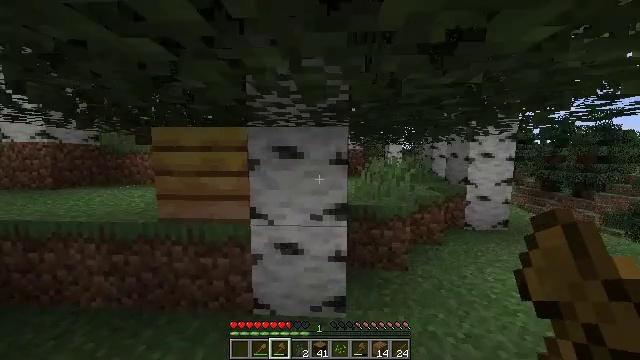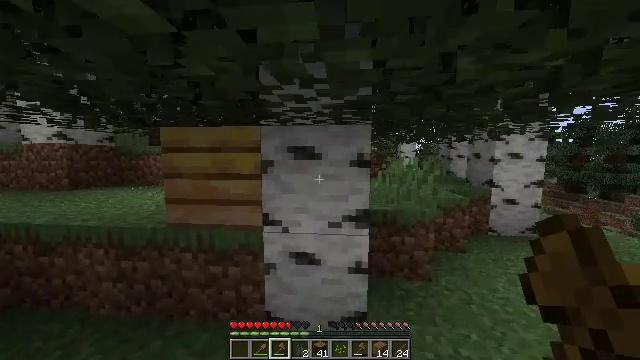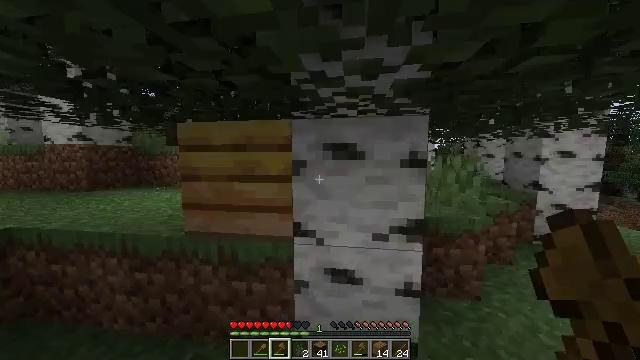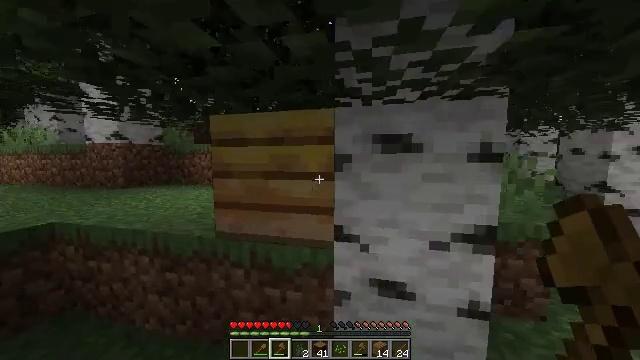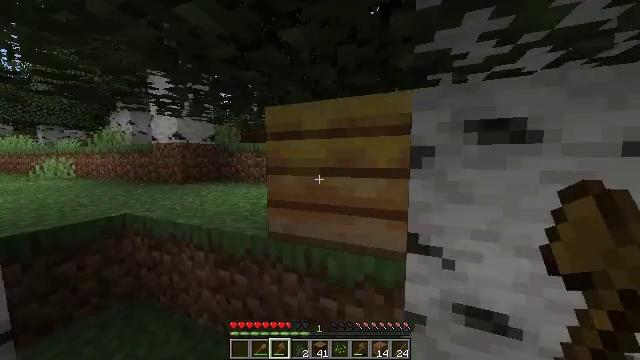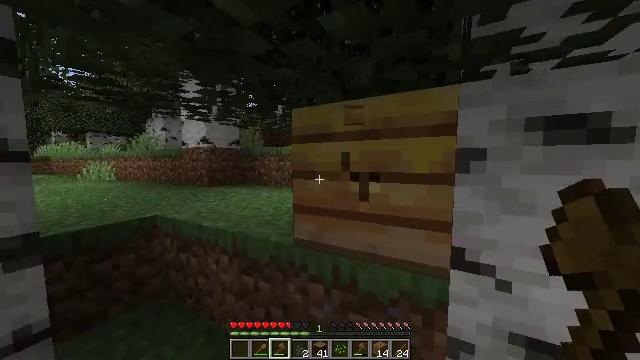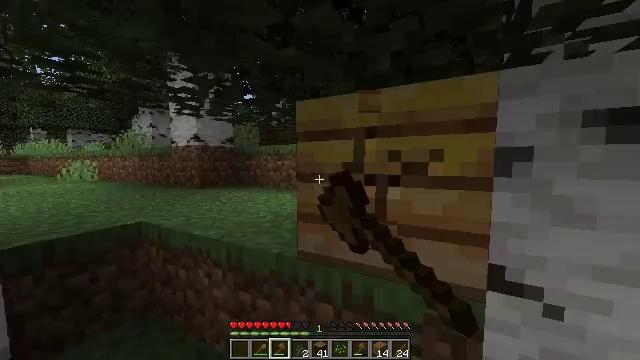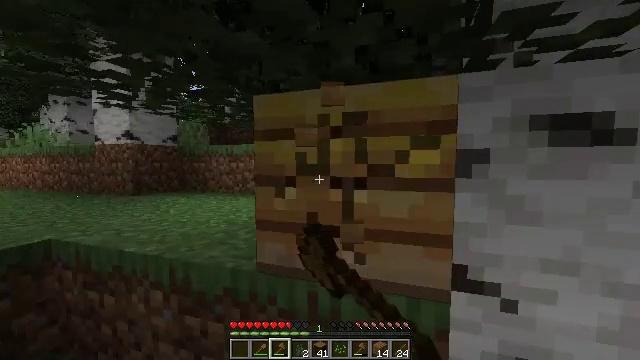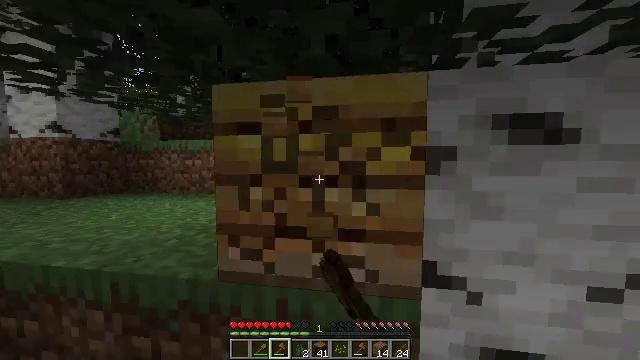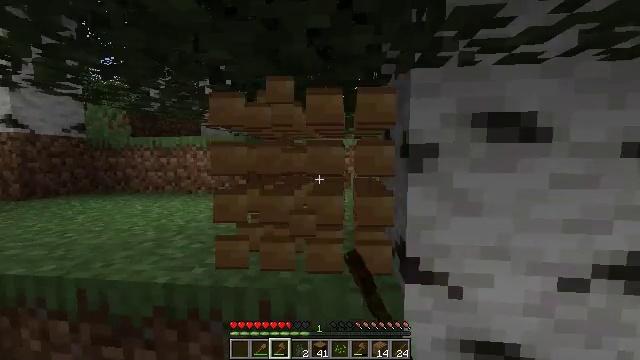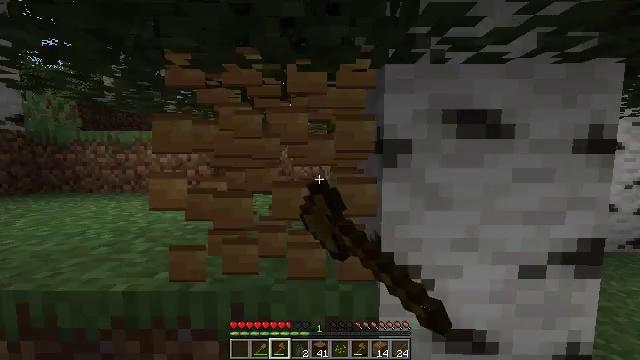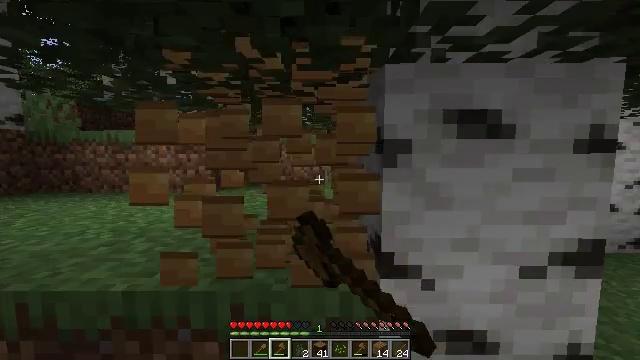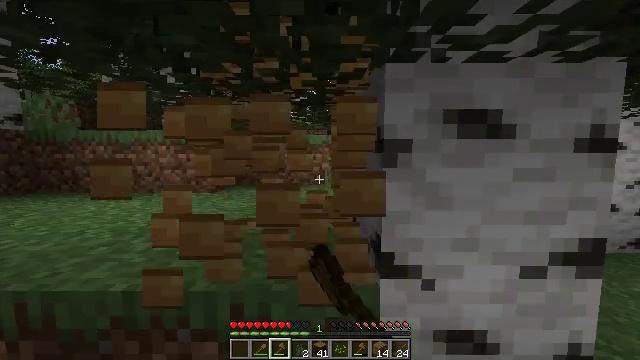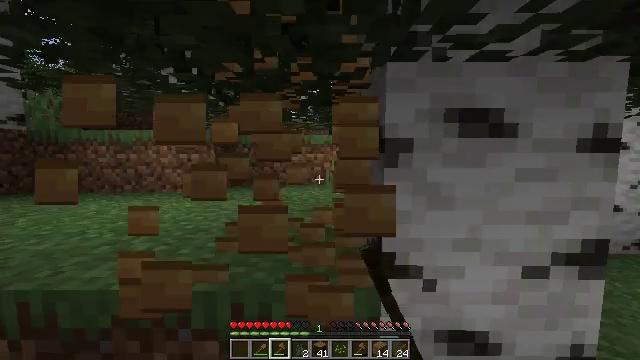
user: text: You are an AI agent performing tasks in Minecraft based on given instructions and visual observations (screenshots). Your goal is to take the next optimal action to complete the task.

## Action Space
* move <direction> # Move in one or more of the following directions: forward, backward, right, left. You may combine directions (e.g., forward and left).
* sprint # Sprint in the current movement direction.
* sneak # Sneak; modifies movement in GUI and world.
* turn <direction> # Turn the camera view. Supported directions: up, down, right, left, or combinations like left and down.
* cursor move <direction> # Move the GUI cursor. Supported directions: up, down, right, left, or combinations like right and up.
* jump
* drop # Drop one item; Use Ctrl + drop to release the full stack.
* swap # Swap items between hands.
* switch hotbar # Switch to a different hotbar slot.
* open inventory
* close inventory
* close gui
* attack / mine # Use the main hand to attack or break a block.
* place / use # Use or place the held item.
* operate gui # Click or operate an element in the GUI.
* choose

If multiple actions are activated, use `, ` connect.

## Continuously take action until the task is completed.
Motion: motion action
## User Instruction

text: Obtain a bee nest using a tool.
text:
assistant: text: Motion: move forward and move left, sprint, turn left
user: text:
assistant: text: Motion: move forward and move left, sprint, turn left
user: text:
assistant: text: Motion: move forward and move left, sprint, turn left
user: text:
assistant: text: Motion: move forward and move left, turn left
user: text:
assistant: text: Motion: turn left and up, attack / mine
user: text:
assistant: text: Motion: attack / mine
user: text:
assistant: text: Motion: turn right, attack / mine
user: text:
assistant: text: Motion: turn right, attack / mine
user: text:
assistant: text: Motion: turn right, attack / mine
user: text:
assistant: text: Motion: turn right, attack / mine
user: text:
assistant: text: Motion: attack / mine
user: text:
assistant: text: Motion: attack / mine
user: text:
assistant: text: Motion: attack / mine
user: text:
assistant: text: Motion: attack / mine